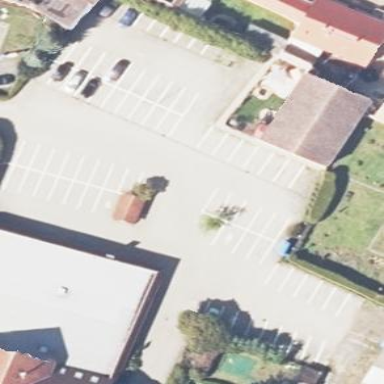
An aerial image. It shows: Parking area with surface.